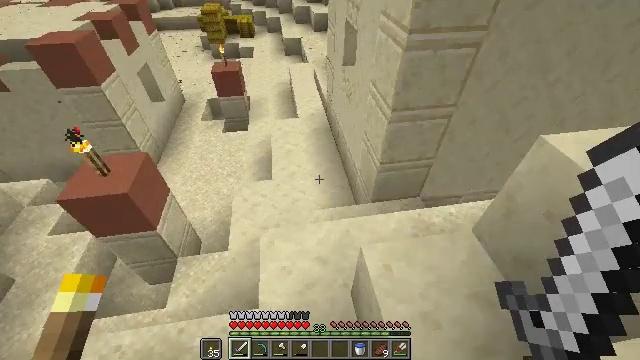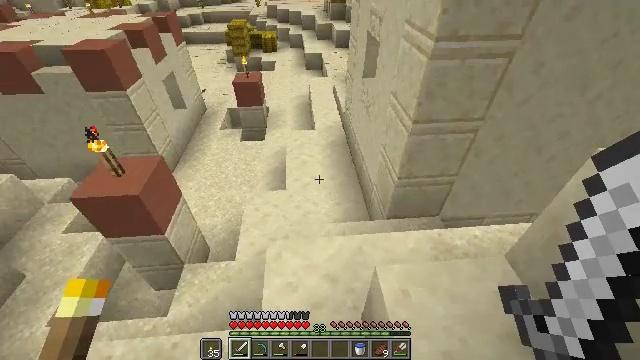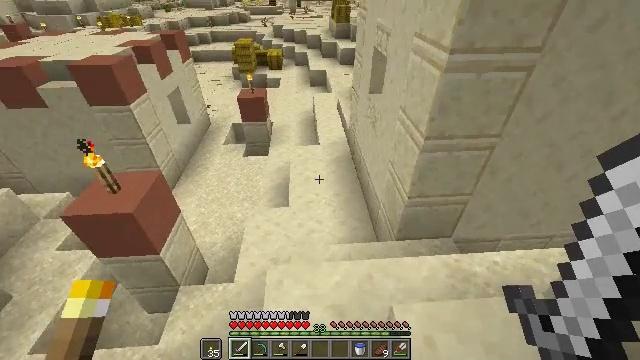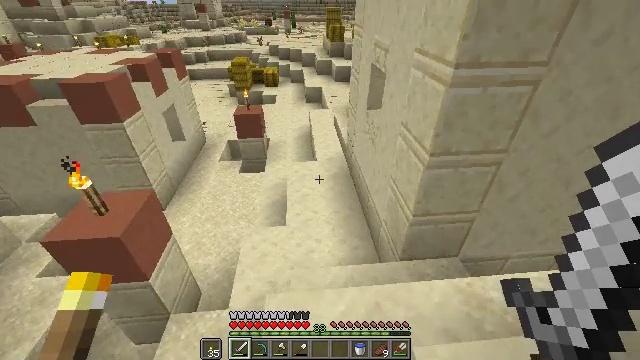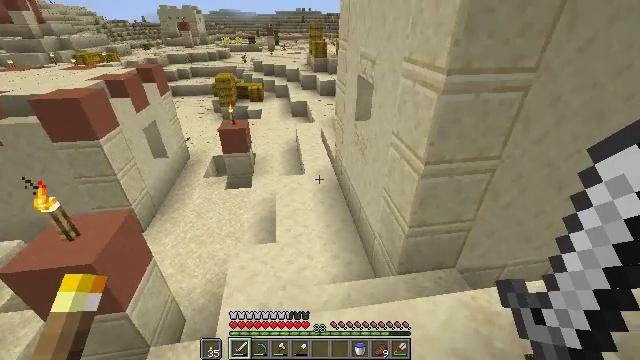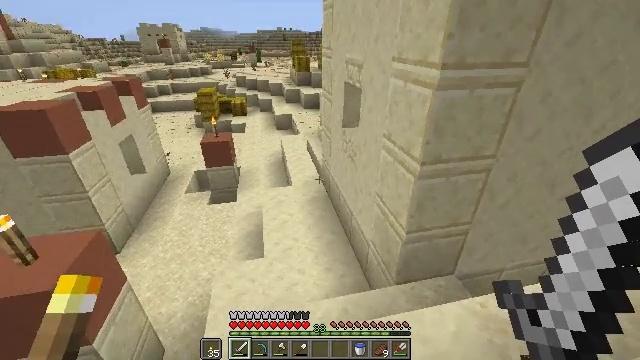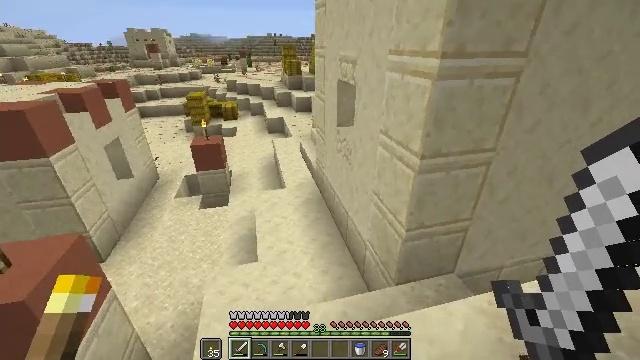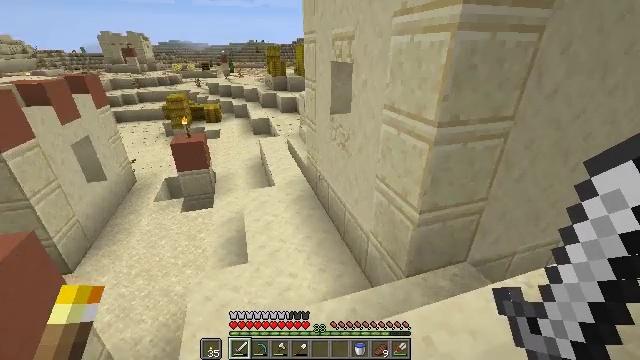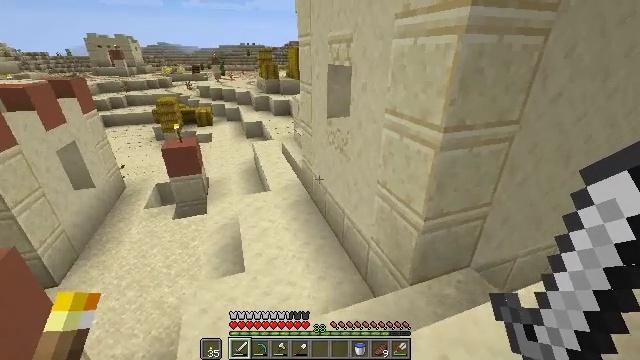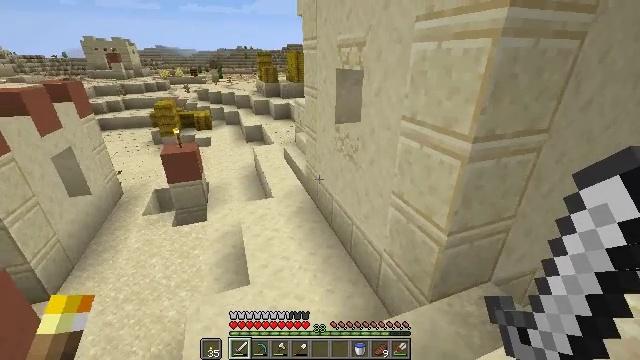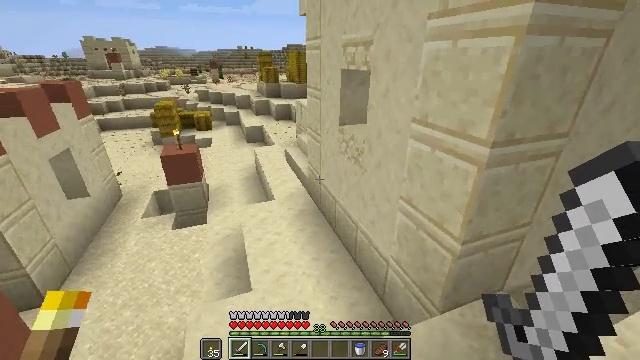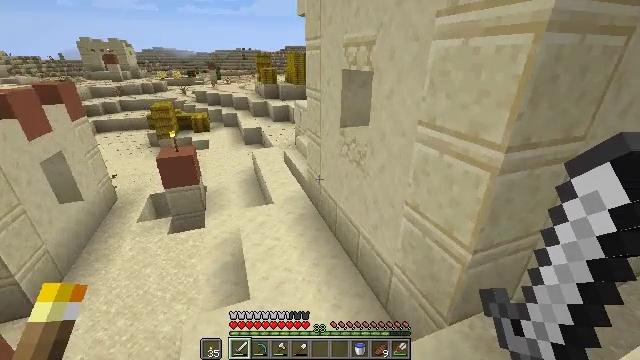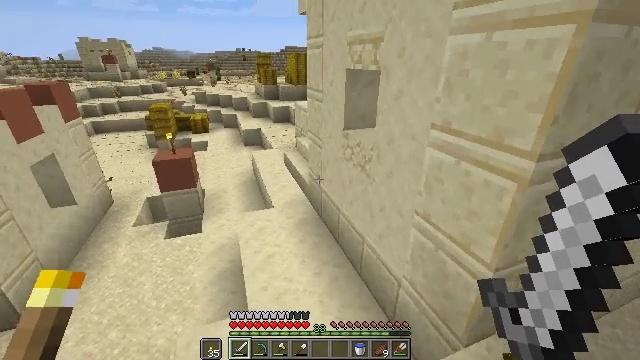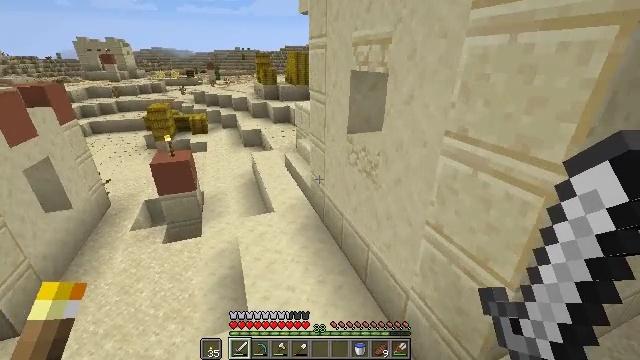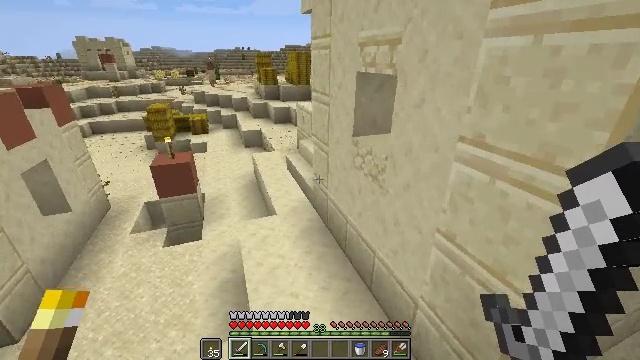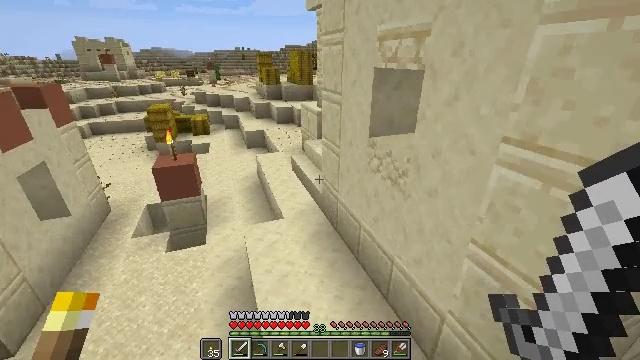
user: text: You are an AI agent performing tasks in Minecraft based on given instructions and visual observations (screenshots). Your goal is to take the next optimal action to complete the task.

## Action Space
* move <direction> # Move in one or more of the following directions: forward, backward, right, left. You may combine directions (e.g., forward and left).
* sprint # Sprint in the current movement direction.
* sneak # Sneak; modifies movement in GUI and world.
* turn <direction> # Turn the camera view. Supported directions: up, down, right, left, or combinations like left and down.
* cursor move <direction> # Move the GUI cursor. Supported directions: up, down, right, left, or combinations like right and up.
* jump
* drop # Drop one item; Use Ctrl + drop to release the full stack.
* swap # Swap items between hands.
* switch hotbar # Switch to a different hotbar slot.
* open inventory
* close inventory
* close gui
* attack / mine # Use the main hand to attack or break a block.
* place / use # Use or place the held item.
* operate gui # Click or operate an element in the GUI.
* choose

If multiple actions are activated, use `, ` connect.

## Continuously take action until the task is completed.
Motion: motion action
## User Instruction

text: Harvest hay blocks from the village.
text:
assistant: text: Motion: move forward, turn left and up
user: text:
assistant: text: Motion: move forward and move left, turn up
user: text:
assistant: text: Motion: move forward and move left, turn right and up
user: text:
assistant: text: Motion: move forward and move left, turn right and up
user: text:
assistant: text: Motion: move forward and move left, turn right and up
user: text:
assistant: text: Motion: move forward and move left, turn right and up
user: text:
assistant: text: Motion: move forward and move left, turn right and up
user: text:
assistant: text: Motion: move forward and move left, turn right
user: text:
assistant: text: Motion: move forward and move left
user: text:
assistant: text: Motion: move forward
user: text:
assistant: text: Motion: move forward
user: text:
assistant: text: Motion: move forward
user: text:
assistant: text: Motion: move forward and move left
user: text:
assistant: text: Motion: move forward and move left
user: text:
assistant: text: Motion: move forward and move left
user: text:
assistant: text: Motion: move forward and move left
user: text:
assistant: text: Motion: move forward
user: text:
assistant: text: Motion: move forward
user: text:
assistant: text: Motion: move forward
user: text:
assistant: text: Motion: move forward
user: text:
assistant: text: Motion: move forward
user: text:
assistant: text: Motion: move forward
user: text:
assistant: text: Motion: move forward
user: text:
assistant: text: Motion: move forward
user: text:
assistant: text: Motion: move forward
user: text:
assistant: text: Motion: move forward
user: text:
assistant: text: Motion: move forward
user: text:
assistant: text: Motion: move forward
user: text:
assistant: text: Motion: move forward
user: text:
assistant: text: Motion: no_op